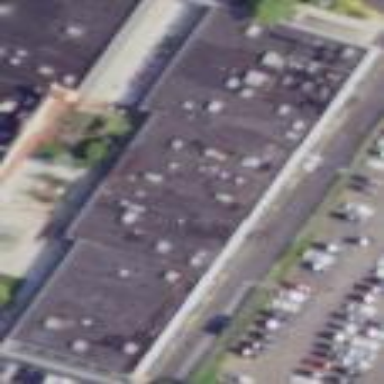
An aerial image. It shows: Retail building.